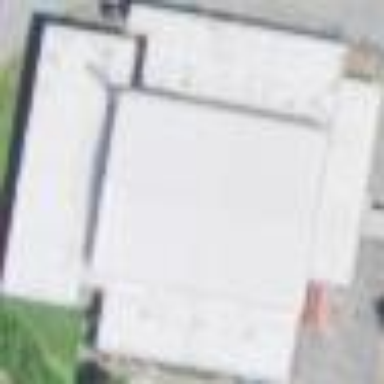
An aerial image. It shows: School building.